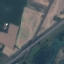
Land use / land cover: Highway